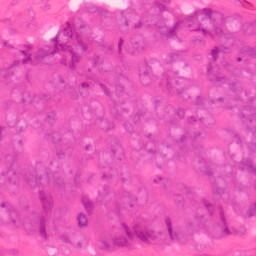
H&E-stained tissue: Colon